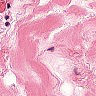
Metastatic tissue present: no